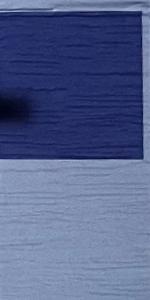
Label: Empty